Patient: sex F, age 72
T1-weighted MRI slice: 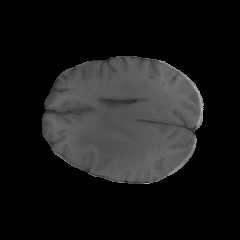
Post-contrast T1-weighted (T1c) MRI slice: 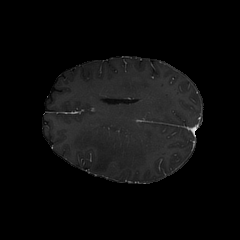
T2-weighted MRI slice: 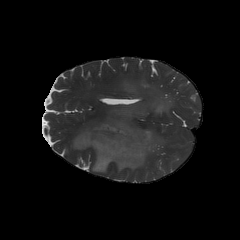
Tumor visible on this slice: yes
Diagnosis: Glioblastoma, IDH-wildtype
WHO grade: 4